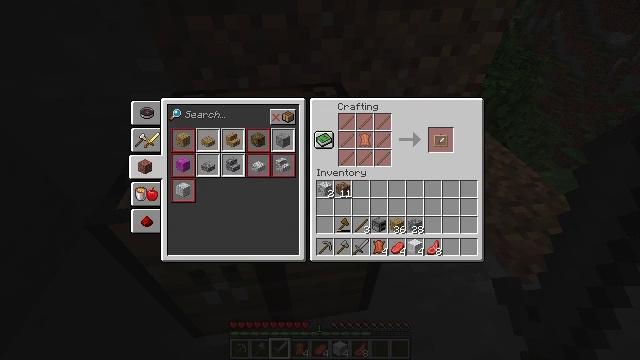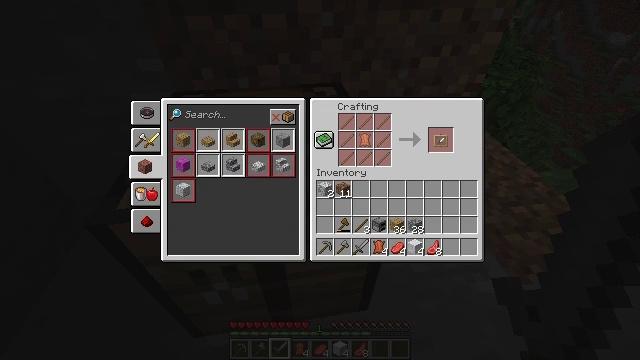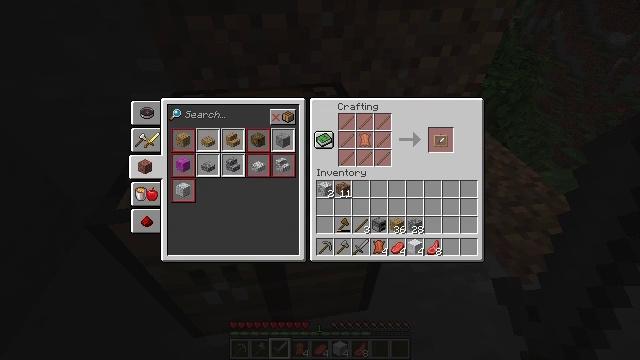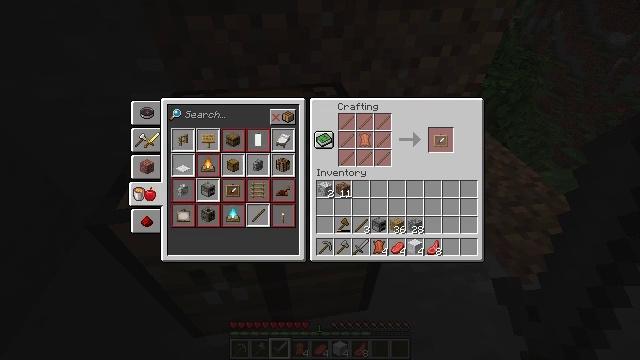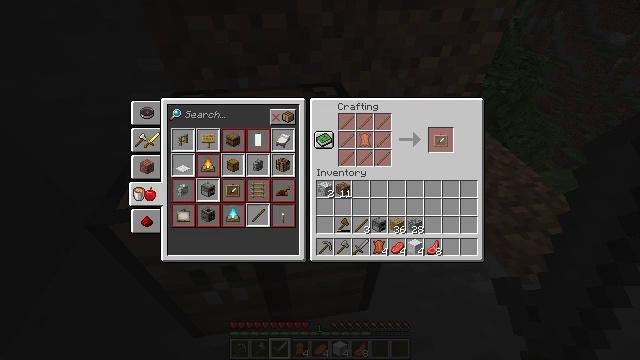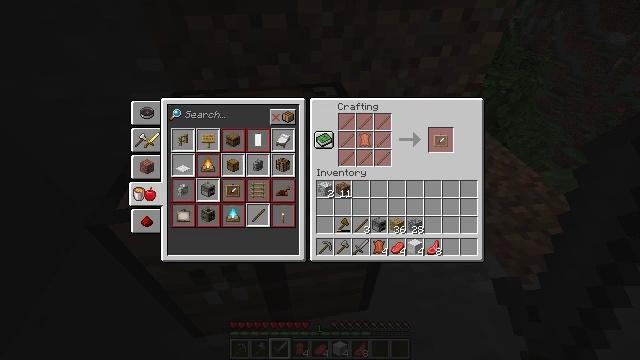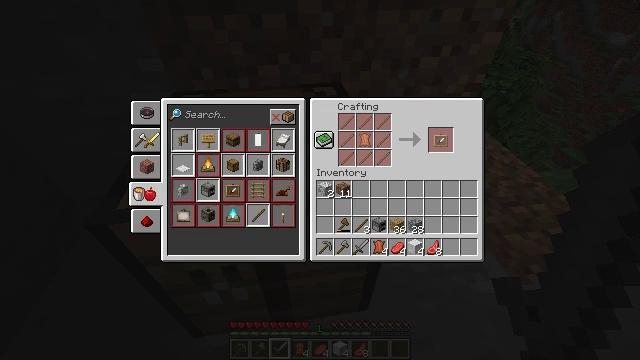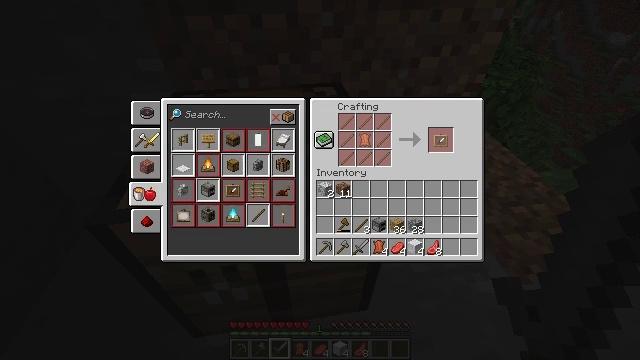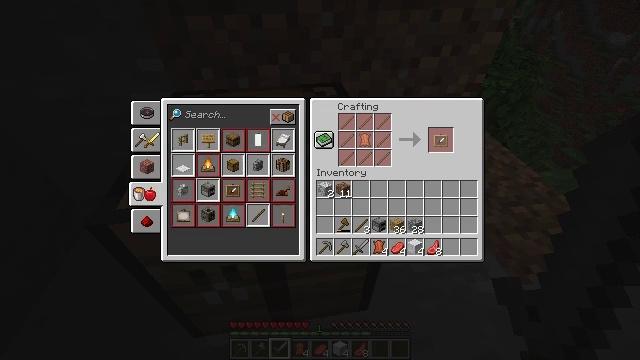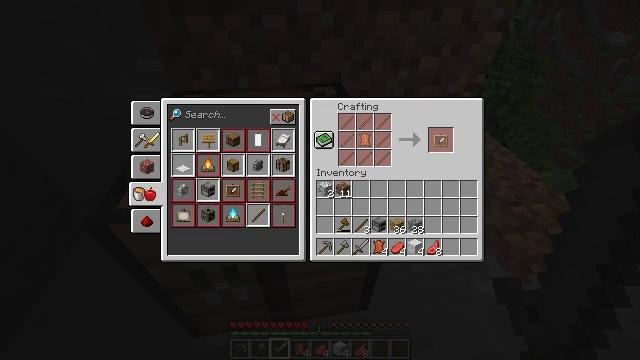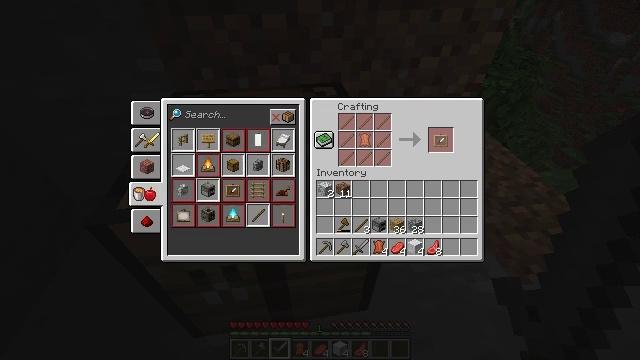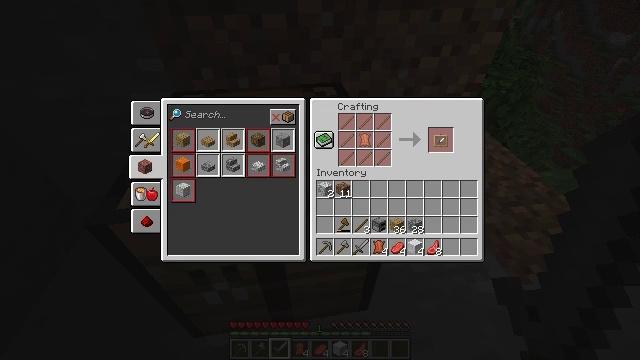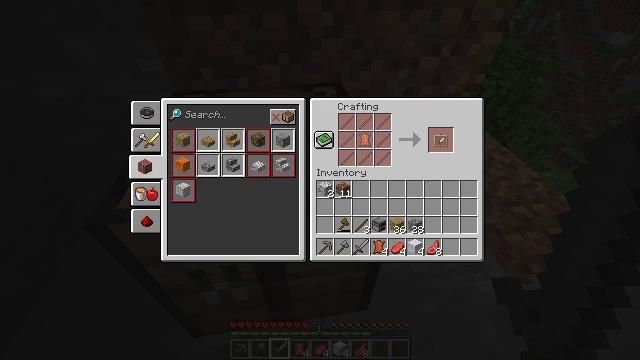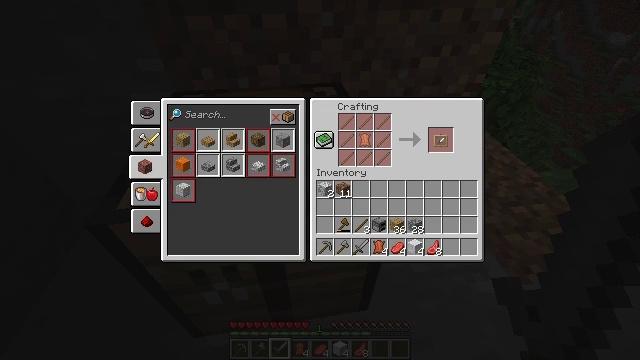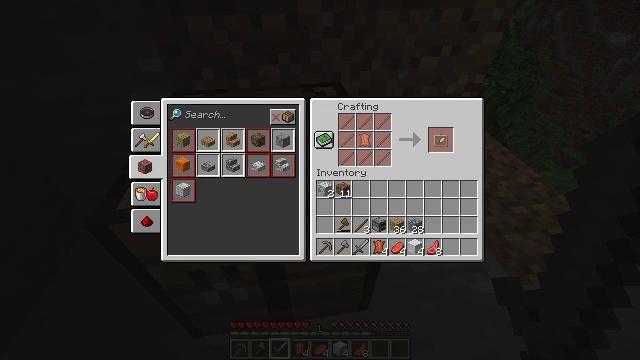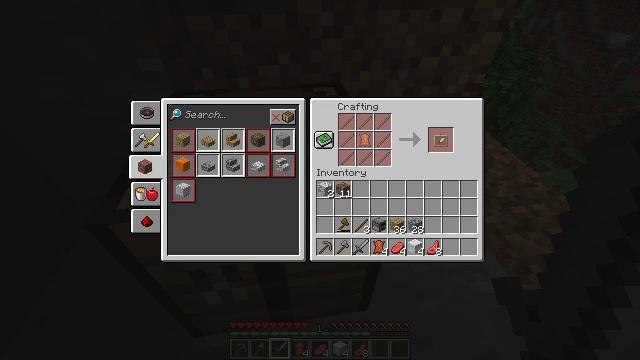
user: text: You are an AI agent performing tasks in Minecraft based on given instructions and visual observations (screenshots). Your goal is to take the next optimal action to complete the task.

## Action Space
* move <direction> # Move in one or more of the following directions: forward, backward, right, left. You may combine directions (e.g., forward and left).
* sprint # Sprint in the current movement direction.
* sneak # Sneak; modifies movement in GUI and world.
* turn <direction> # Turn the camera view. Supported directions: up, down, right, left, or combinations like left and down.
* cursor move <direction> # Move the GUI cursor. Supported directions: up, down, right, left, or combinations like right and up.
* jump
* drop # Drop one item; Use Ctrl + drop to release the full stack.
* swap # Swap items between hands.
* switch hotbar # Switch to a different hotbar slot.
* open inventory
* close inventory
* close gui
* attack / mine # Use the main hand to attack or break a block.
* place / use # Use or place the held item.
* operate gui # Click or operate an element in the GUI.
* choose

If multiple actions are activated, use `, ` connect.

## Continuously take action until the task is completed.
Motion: motion action
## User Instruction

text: Use the crafting table to make leather boots from leather.
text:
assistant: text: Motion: no_op
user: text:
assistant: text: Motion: no_op
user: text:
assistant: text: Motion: operate gui
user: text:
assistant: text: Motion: operate gui
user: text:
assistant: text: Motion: no_op
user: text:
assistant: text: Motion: cursor move up
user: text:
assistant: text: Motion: no_op
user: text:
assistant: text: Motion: no_op
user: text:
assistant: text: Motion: no_op
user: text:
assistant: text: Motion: no_op
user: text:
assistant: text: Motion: operate gui
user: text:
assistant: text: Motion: operate gui
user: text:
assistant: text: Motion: no_op
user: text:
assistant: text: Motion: no_op
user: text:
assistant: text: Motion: no_op
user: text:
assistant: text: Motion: no_op
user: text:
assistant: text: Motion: no_op
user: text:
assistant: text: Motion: no_op
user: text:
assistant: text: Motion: cursor move up
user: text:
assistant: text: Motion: no_op
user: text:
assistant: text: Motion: no_op
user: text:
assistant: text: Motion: no_op
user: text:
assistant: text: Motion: operate gui
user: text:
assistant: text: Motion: operate gui
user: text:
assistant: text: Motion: operate gui
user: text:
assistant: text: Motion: no_op
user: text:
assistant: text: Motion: no_op
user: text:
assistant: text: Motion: no_op
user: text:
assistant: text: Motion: no_op
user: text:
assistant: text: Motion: no_op